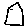
Label: house